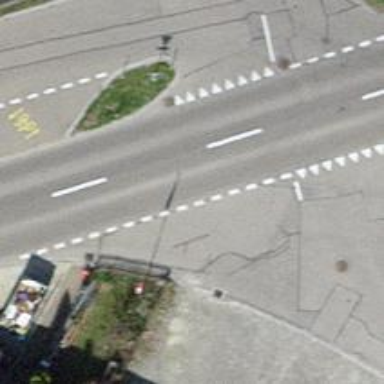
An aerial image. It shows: Tertiary road with asphalt surface. There is sidewalk on the left and cycle lane on the left side of the road.